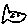
Label: fish